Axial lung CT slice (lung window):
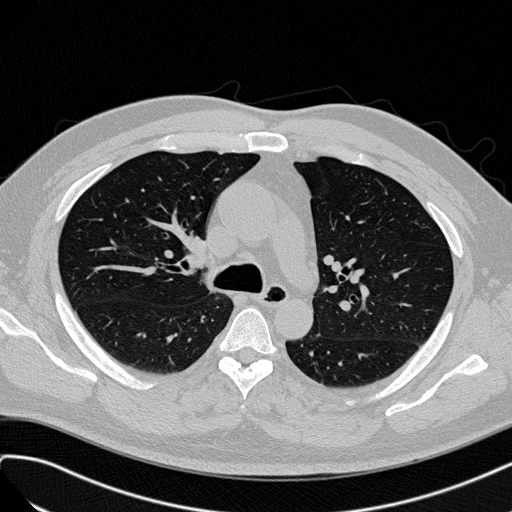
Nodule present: no